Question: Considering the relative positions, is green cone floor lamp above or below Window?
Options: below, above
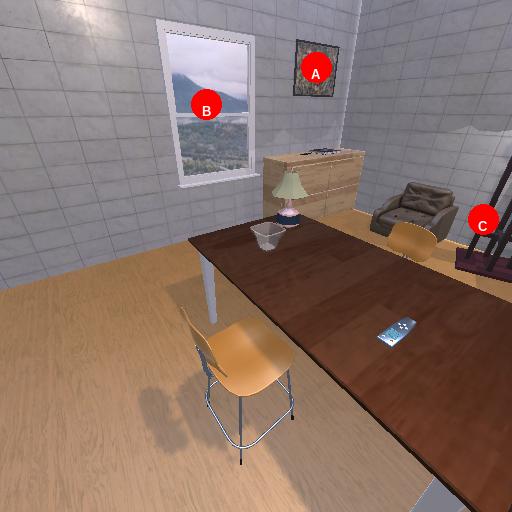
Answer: below